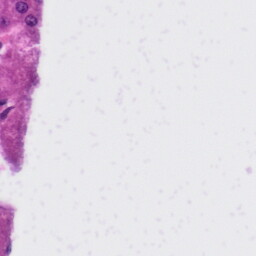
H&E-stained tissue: Liver